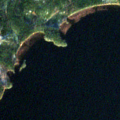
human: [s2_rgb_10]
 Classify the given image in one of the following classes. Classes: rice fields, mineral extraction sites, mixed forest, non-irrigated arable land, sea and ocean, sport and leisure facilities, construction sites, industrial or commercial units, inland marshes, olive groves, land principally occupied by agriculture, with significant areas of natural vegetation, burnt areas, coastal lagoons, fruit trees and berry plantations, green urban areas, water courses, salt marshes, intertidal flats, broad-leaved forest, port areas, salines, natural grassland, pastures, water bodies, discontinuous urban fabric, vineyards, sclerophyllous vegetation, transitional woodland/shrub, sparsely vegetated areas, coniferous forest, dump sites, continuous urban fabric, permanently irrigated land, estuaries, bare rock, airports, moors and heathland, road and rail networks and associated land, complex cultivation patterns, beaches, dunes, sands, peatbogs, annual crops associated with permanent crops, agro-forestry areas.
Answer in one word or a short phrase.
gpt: coniferous forest, mixed forest, water bodies